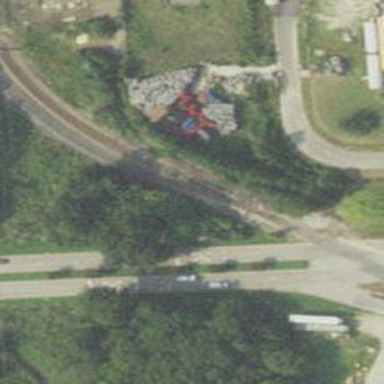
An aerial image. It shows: Railway crossing.